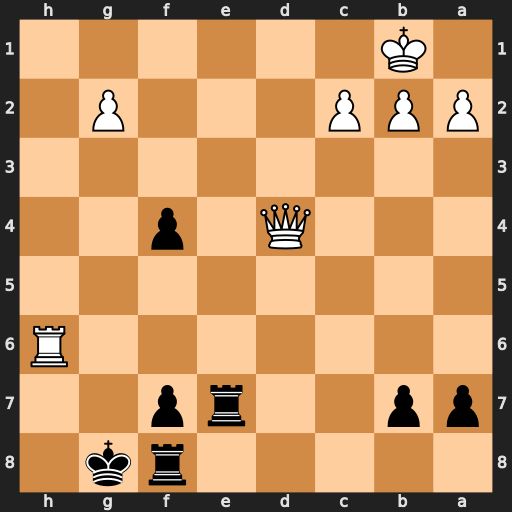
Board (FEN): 5rk1/pp2rp2/7R/8/3Q1p2/8/PPP3P1/1K6
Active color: b
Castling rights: -
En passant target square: -
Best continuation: Re1+ Qd1 Rxd1#